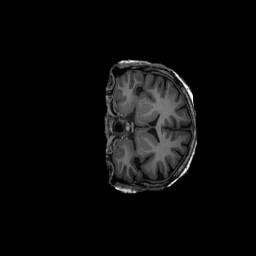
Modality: T1w
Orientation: coronal
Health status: ill
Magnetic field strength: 3 T